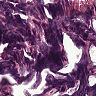
Metastatic tissue present: no